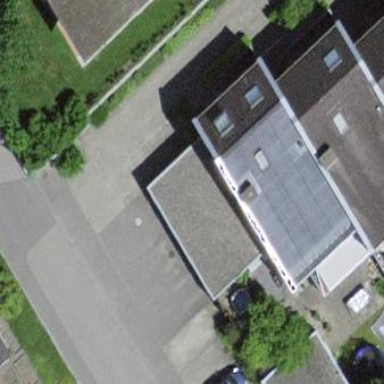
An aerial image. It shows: Garage.